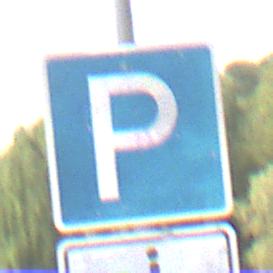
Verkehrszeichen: Parken
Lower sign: Personengruppen1
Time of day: Midday
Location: Outdoor (Nature)
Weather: PartlyCloudy
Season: NotSpecified
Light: Natural